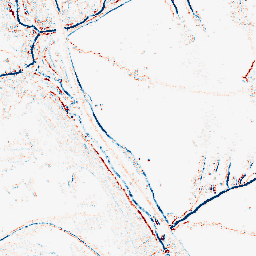
Category: morphological
Decomposition family: morphological_square
Decomposition parameters: operation: average
size: 3
Upsampling method: sinc_hamming
Upsampling parameters: scale: 2
kernel_size: 8
Upsampling scale: 2